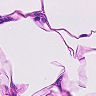
Metastatic tissue present: no